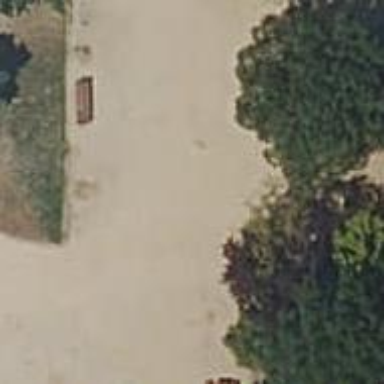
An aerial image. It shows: Footway covered with sand.